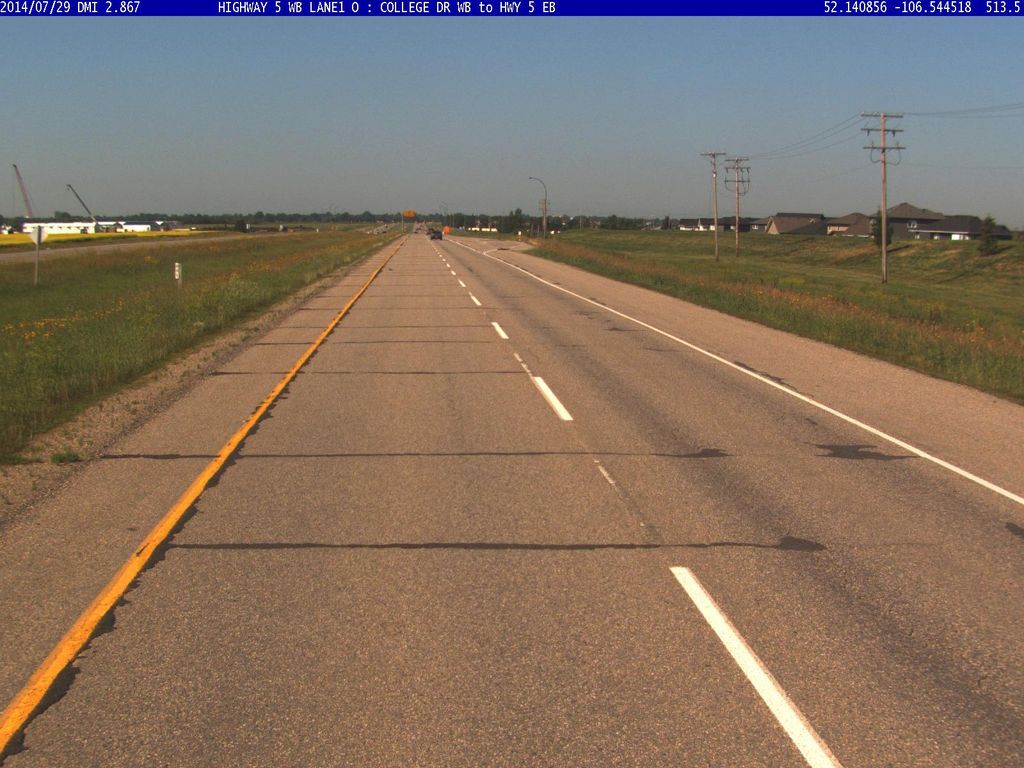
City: saskatoon